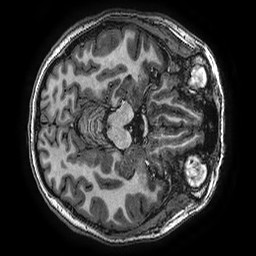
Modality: T1w
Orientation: axial
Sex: female
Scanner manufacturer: ge
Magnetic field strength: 3 T
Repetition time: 0.00766 s
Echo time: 0.003476 s